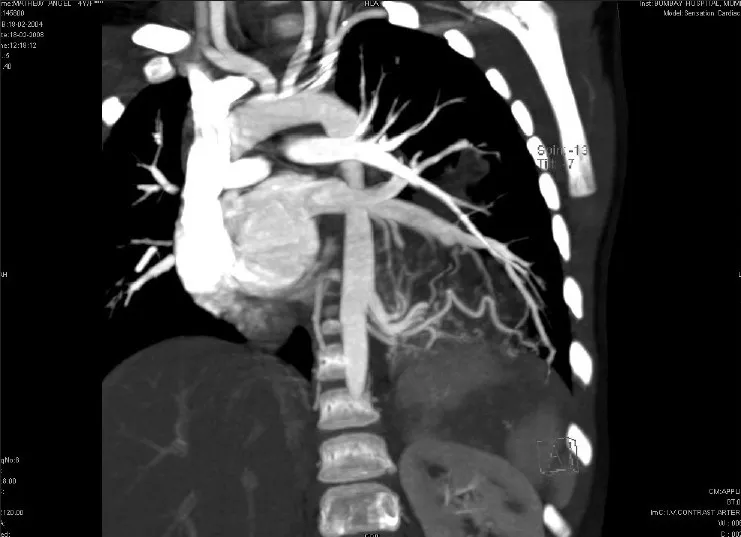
Coronal reformatted image of the venous phase showing multiple veins from the left lower lobe sequestered lung segment draining into the left inferior pulmonary vein and eventually into the left atrium.
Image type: radiology (ct)